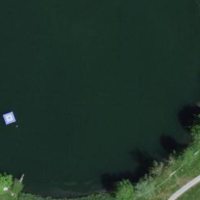
EUNIS habitat code: 14
Species observed at this site:
Anas crecca
Gallinago gallinago